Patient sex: M
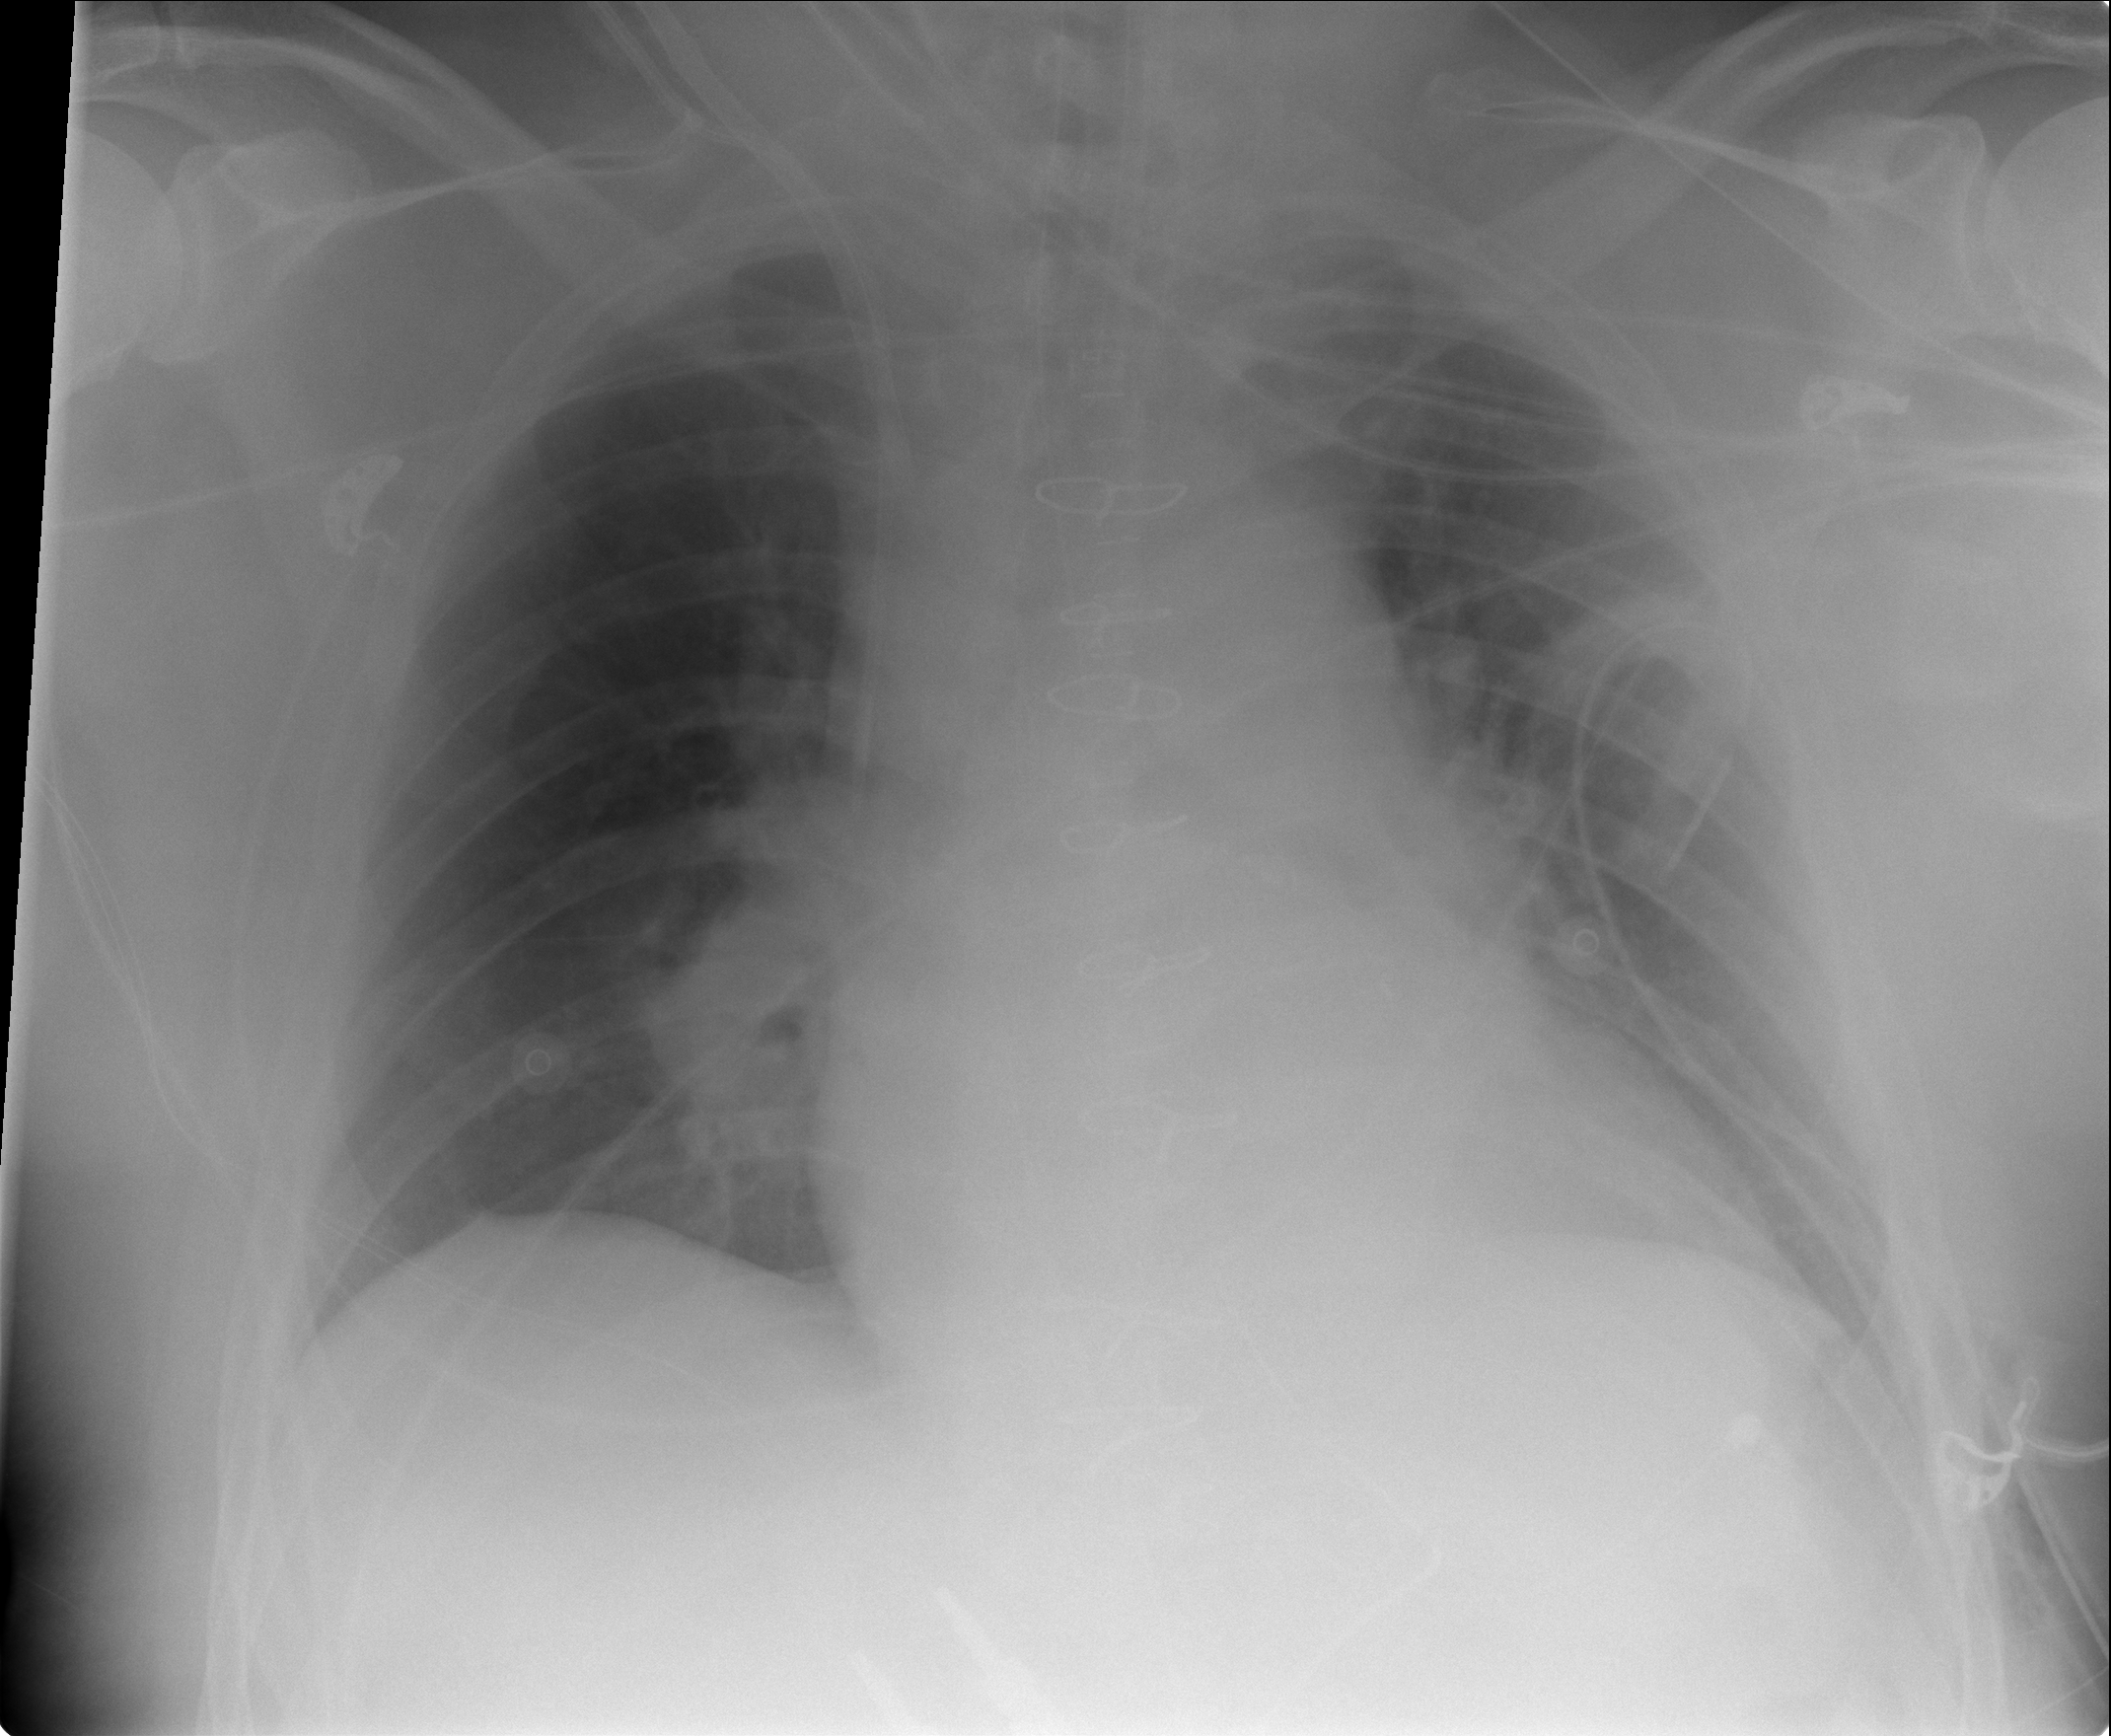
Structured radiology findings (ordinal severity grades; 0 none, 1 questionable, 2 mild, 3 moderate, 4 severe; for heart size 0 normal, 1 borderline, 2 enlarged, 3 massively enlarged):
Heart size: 1
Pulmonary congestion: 2
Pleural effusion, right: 0
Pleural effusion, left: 0
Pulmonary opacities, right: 0
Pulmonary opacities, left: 0
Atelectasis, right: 2
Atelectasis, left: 2